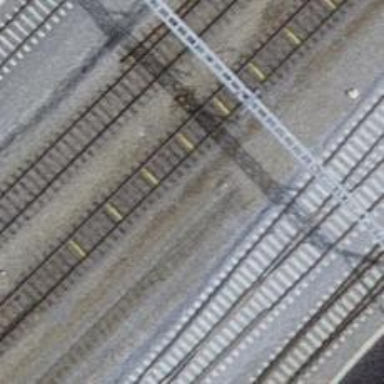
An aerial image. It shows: Rail siding with electrified tracks using contact line.